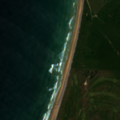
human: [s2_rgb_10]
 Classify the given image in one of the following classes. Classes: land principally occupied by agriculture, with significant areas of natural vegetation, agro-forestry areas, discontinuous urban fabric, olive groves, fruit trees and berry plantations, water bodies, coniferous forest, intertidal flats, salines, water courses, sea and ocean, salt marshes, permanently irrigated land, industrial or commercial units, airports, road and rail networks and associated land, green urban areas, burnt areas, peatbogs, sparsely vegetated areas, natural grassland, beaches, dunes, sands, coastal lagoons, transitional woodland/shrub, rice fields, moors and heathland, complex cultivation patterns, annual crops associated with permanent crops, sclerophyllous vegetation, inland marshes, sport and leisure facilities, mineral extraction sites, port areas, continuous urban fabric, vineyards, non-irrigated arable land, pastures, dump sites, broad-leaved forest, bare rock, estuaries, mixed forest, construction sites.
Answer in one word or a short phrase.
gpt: sport and leisure facilities, beaches, dunes, sands, intertidal flats, sea and ocean